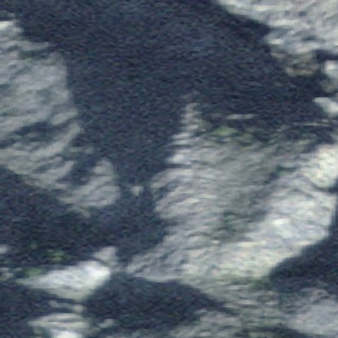
Label: other